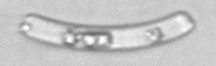
Label: Guinardia_striata